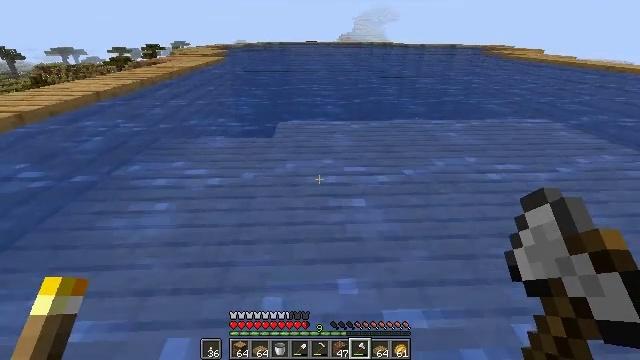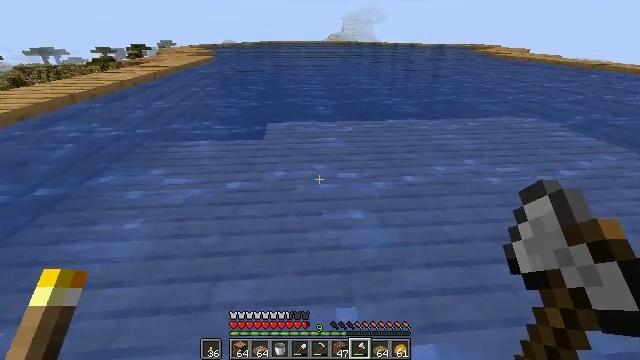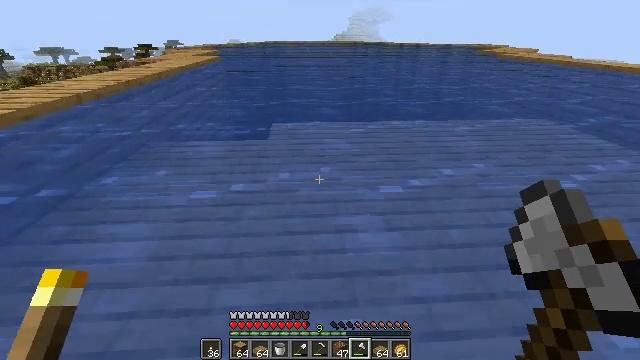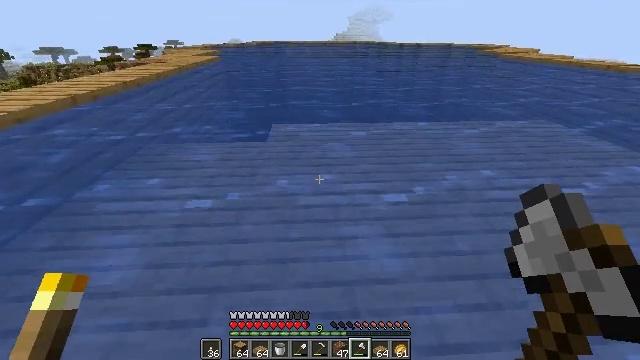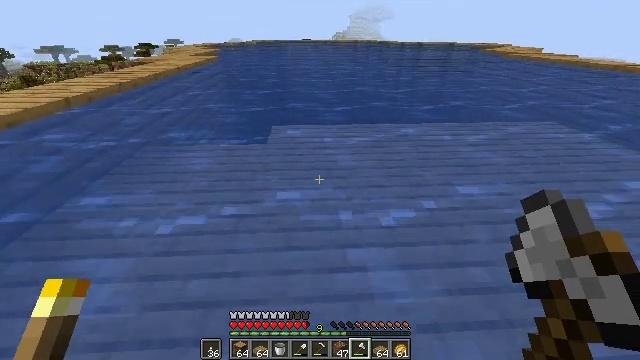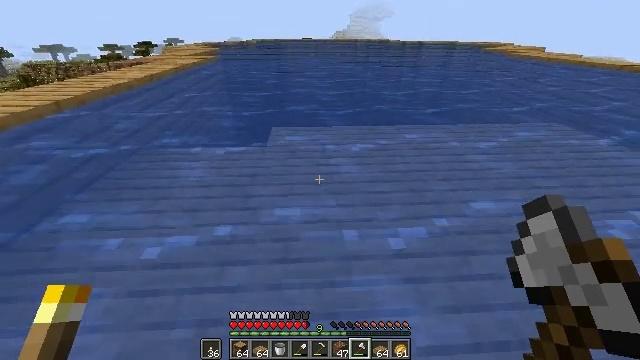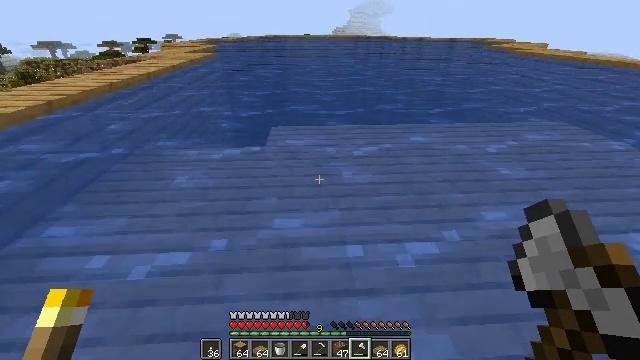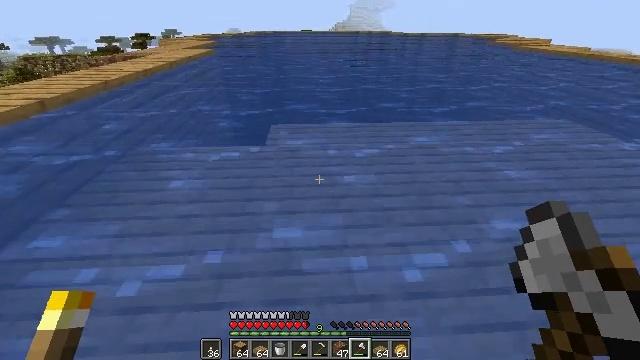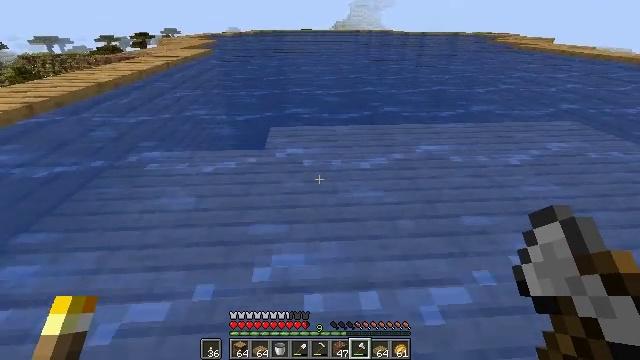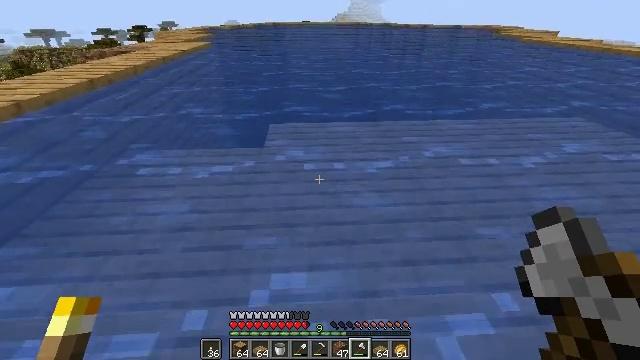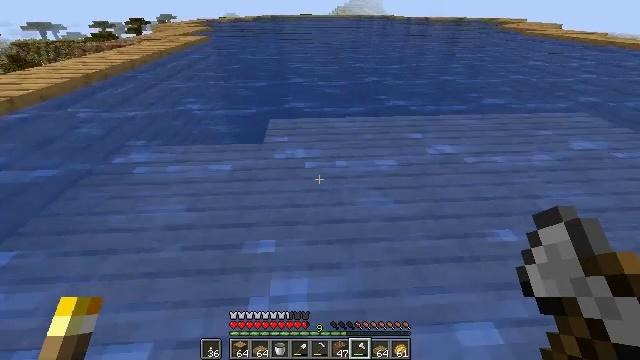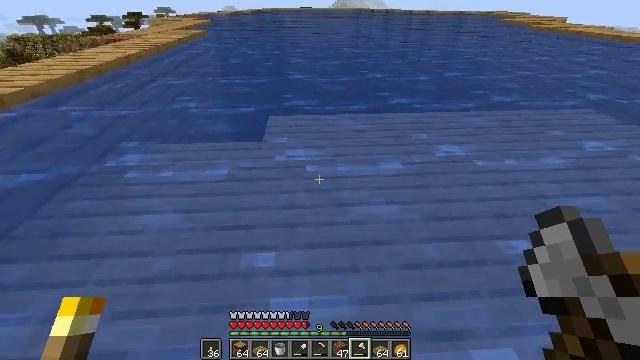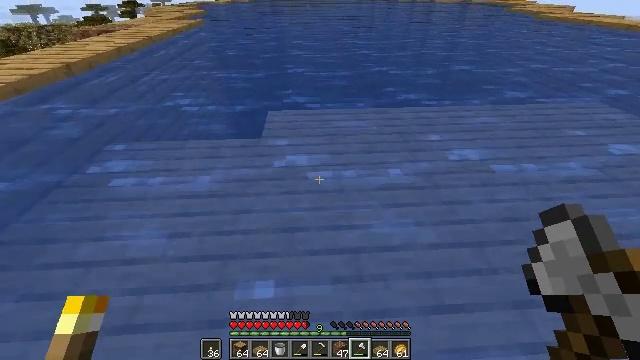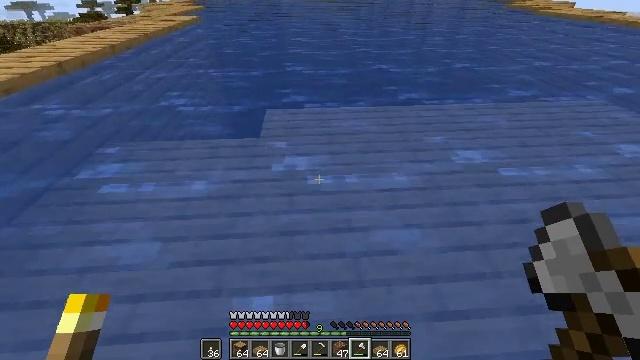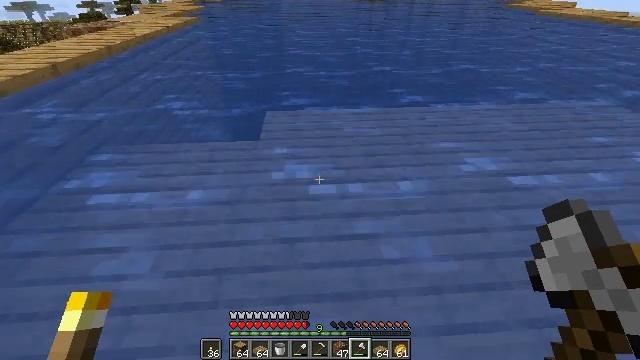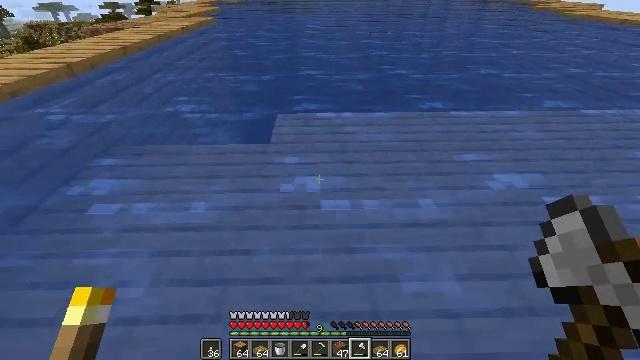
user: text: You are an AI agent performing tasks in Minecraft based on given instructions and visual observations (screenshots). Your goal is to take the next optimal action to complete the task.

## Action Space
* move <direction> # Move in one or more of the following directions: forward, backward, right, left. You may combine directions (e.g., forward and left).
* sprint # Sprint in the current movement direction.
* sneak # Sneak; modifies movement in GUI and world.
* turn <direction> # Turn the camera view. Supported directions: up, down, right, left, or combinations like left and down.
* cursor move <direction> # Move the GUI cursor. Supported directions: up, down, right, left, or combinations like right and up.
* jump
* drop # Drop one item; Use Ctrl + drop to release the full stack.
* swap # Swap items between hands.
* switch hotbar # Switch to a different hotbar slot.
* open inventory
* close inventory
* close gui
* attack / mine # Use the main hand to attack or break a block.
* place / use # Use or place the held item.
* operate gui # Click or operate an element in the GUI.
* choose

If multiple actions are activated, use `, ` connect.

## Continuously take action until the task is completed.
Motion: motion action
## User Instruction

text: Dig up the oak slab used in construction.
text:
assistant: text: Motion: move forward, turn right
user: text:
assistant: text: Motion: move forward, turn left
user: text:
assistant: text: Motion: move forward, sprint
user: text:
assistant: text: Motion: move forward, sprint
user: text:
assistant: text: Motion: move forward, sprint
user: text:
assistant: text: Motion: move forward, sprint
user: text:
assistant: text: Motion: move forward
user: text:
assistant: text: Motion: move forward
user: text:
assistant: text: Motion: move forward, turn down
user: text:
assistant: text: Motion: move forward, turn down
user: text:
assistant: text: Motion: move forward, turn down
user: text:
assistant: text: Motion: move forward, turn down
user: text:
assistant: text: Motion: move forward
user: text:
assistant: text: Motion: move forward
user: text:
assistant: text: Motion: move forward, turn left
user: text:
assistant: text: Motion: move forward, turn left
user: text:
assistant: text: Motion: move forward, turn left
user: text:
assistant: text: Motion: move forward, turn left
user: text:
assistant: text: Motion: move forward
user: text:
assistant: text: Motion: move forward
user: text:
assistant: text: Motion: move forward
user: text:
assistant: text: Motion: move forward
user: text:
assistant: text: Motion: move forward
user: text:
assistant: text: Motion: move forward, turn right
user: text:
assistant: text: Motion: move forward
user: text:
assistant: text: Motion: move forward
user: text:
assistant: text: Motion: move forward
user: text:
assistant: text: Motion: move forward, attack / mine
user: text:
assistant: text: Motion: move forward, turn down, attack / mine
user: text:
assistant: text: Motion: move forward, turn right and down, attack / mine